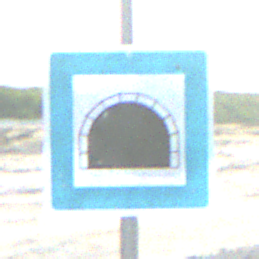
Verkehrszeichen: Tunnel
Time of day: SunriseSunset
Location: Outdoor (Beach)
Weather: Clear
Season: NotSpecified
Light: Natural